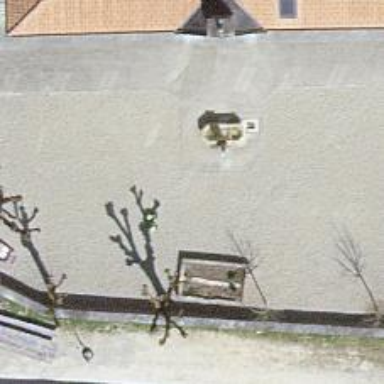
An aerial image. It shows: Picnic table located in leisure land area.